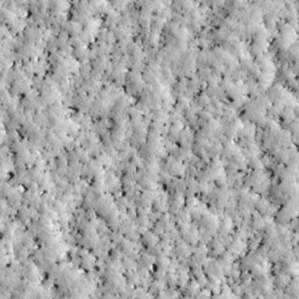
Label: non_frost